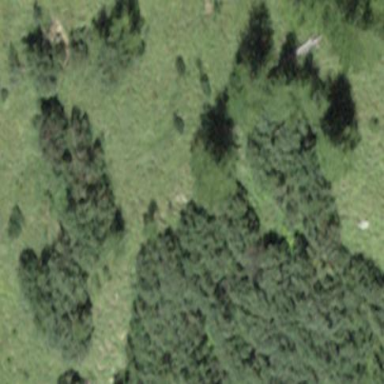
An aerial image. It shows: Patch of scrub vegetation.